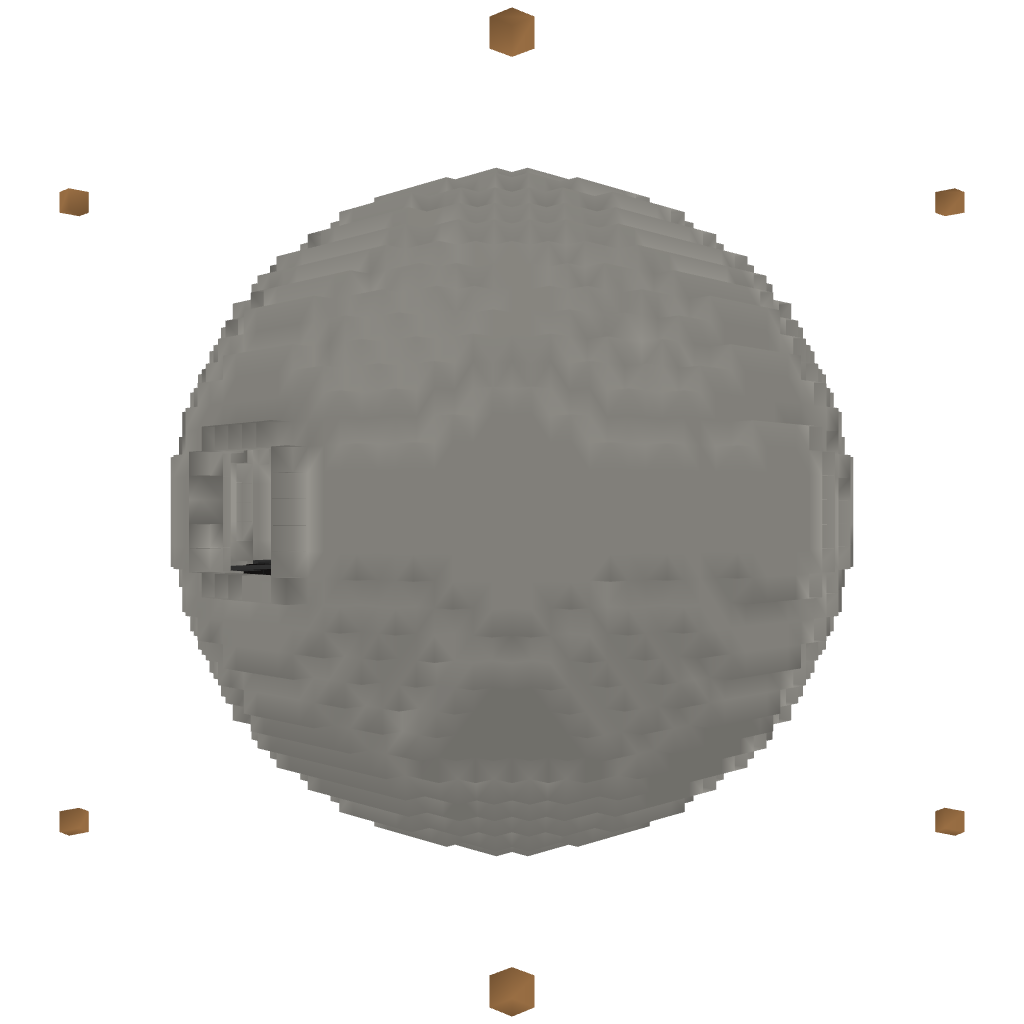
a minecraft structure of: PVP Meadow